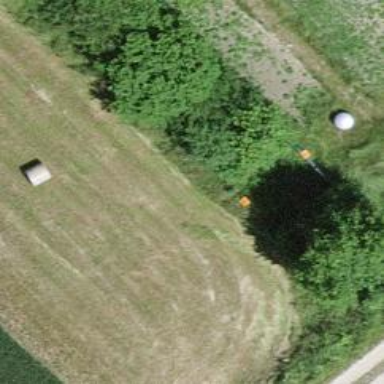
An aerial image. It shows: Aerial orange marker.